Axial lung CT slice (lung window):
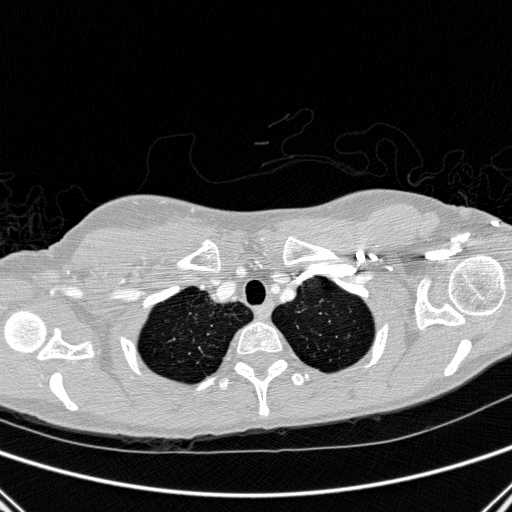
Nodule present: no